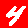
Digit: 4